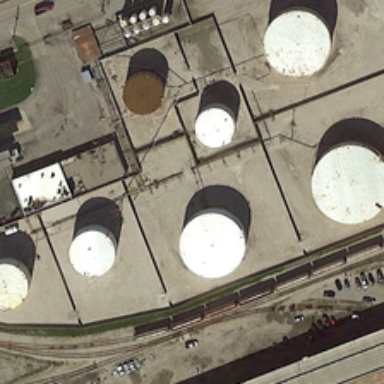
There are only a few grass on the northwest land .